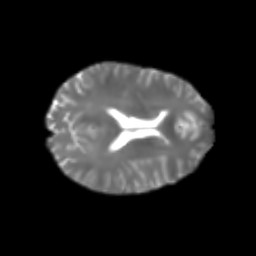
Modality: T2w
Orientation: axial
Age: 23
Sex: male
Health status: healthy